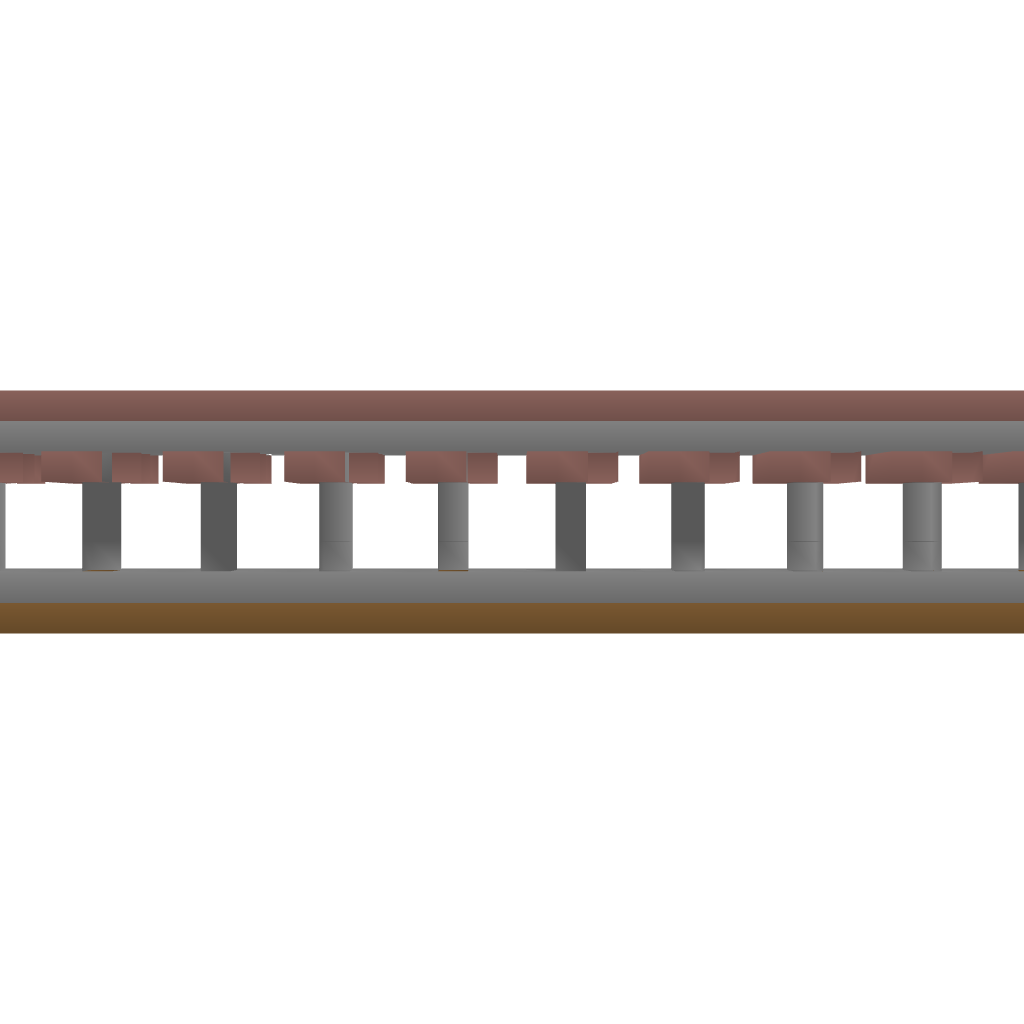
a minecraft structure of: Simple Minecart Bridge #1 Straight Rail good quality